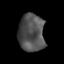
Tissue: prostate
Cell type: T cells
Senescence score: 0.7041
Nuclear area (px): 962
Mean DAPI intensity: 81.123